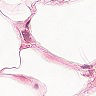
Metastatic tissue present: no